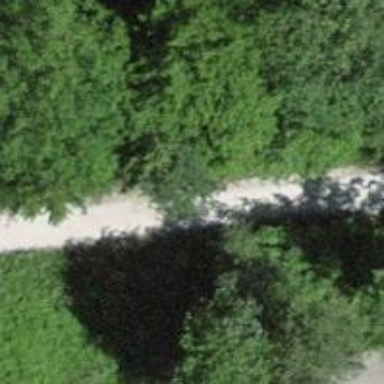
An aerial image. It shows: Path designated for golf carts.